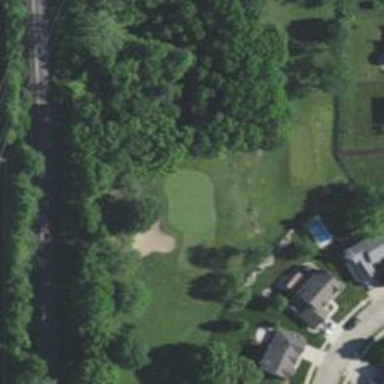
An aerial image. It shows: Golf hole.